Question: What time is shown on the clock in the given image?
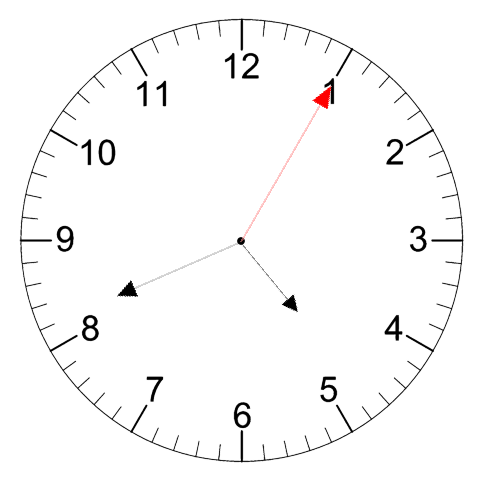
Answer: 04:41:05